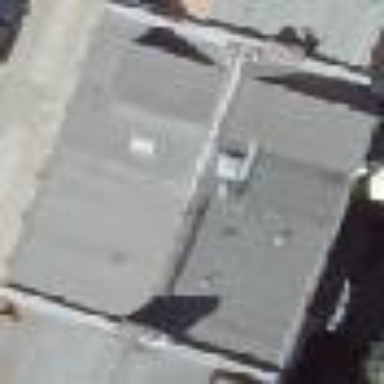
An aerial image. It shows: Residential building with distinctive double saltbox roof shape.